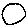
Label: circle